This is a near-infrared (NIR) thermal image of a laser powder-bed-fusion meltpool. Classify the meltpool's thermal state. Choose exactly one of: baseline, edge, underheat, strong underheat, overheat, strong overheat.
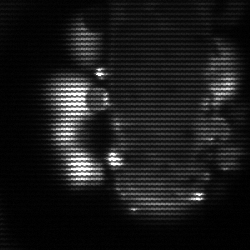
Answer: strong underheat